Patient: sex F, age 56
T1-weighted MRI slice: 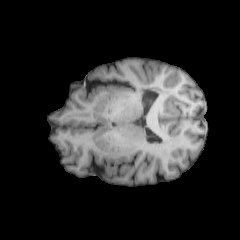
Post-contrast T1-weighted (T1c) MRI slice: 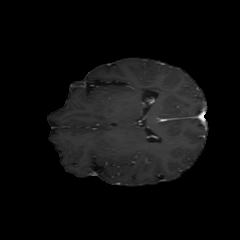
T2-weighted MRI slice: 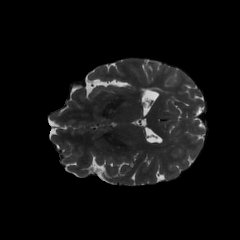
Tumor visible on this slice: no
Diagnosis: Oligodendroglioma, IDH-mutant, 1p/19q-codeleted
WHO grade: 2